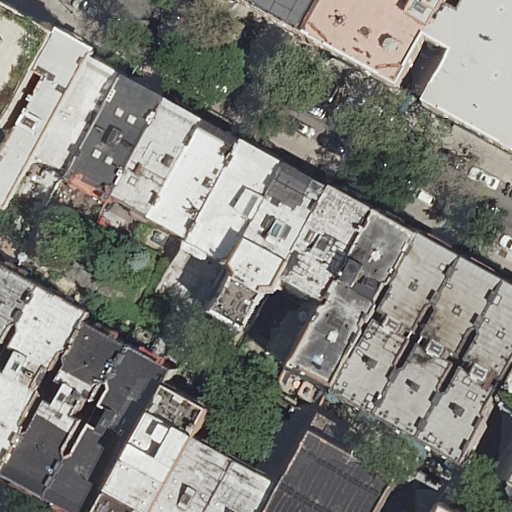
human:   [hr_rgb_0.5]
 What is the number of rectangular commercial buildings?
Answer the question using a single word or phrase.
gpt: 0

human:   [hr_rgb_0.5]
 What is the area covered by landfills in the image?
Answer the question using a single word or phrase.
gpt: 0m2

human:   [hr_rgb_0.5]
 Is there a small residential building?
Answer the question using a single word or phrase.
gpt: yes

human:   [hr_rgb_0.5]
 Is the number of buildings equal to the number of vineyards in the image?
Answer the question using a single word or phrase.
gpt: no

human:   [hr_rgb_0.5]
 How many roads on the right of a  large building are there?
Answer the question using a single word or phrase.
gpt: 1

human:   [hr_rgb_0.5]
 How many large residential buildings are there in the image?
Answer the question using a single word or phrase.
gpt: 2

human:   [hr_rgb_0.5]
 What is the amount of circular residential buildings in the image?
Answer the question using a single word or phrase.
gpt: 0

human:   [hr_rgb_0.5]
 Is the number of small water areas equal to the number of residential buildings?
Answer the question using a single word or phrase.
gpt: no

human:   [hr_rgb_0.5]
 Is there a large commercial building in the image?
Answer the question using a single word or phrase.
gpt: no

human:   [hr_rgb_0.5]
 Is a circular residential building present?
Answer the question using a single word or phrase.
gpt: no

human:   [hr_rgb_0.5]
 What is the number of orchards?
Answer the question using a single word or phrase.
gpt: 0

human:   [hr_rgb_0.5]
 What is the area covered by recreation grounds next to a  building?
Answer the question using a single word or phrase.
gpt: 0m2

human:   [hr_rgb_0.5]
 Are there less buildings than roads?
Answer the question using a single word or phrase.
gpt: no

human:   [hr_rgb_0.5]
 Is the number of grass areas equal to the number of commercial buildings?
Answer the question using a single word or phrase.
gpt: yes

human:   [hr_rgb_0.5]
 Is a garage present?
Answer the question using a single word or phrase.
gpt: no

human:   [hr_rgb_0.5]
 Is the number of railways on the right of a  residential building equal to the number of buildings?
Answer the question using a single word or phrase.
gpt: no

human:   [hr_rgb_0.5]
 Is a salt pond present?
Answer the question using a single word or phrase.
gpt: no

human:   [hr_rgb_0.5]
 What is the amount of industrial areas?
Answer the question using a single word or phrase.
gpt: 0

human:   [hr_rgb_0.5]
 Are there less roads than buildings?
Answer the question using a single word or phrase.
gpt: yes

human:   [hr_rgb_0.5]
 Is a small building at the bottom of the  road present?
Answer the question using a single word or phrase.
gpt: yes

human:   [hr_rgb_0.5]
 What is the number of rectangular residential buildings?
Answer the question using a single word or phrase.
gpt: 15

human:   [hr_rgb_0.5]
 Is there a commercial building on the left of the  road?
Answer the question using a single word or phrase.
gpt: no

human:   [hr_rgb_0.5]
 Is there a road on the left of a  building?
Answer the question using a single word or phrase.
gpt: yes

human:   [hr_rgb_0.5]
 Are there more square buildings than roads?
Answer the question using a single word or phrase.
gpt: no

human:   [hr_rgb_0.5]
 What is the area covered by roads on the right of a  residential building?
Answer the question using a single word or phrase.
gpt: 0m2

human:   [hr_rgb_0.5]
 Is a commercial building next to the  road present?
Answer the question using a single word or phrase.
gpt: no

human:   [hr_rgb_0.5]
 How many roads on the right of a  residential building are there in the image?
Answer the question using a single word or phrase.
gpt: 1

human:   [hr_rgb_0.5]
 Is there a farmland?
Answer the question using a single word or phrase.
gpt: no

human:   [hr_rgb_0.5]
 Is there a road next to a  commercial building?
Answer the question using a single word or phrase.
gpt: no

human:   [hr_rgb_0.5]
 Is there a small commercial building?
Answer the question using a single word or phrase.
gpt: no

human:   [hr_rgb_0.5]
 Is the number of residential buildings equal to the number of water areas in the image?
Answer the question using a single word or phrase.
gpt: no

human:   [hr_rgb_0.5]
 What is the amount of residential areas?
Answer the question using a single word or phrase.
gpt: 0

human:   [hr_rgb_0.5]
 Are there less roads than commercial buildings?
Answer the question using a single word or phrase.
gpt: no

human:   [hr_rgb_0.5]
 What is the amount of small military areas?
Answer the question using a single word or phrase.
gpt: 0

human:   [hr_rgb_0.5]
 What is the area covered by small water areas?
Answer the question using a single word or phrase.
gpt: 0m2

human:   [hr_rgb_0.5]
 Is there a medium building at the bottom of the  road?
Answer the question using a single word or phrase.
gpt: yes